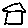
Label: house